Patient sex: M
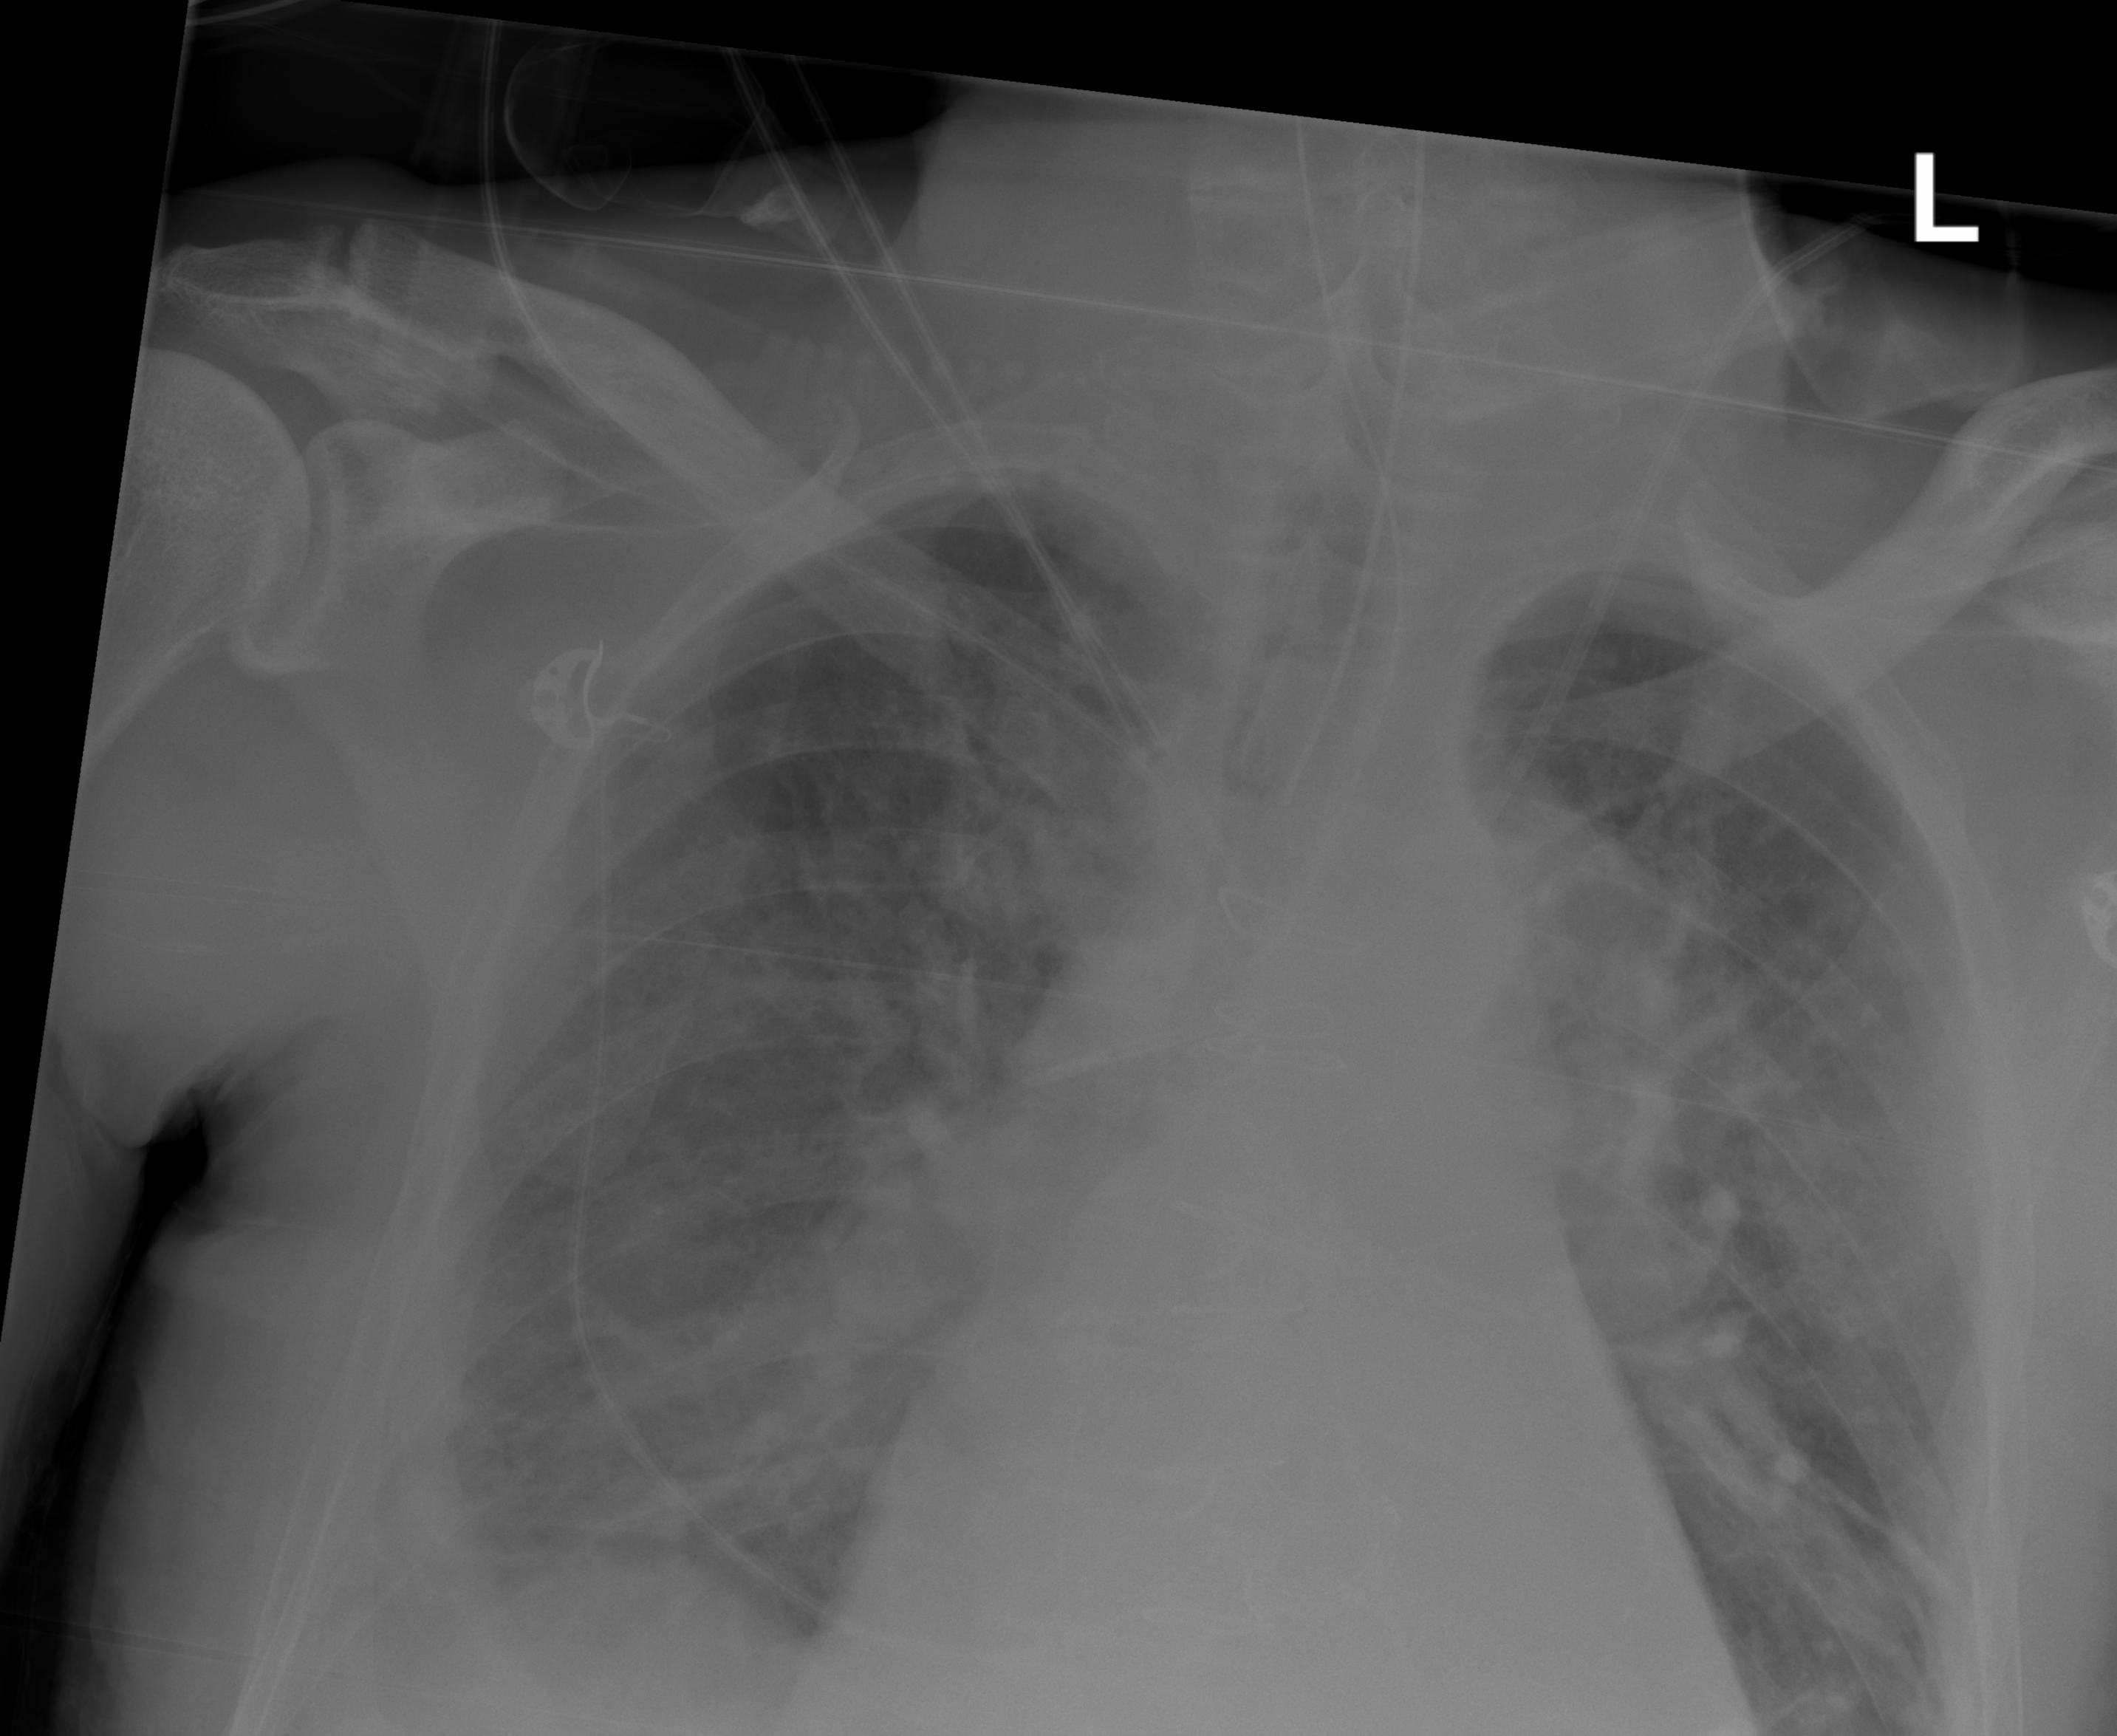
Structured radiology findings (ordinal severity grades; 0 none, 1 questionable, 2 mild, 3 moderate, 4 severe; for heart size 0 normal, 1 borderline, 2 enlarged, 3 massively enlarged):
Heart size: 1
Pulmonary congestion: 3
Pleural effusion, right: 3
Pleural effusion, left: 2
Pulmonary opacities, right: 3
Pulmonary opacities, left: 3
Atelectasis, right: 3
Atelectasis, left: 3